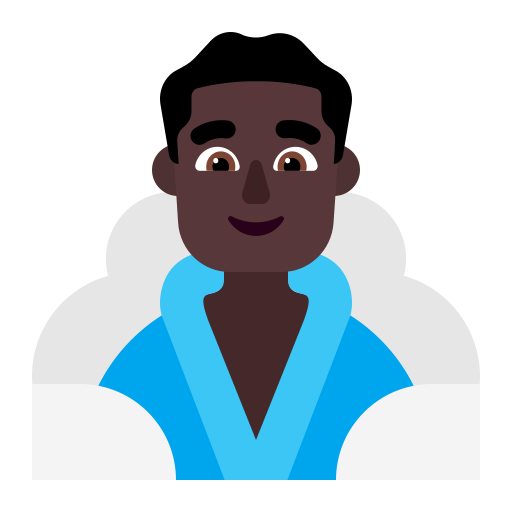
man in steamy room flat dark